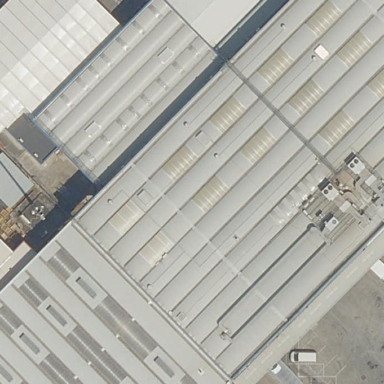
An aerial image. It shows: Industrial building.